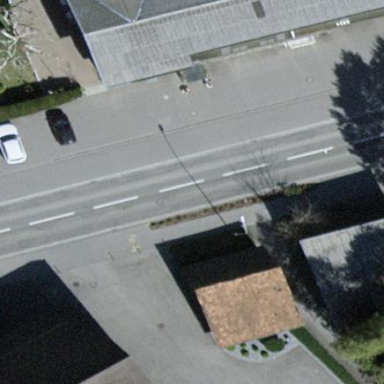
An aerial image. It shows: Street side parking area.